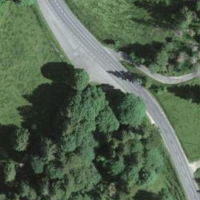
EUNIS habitat code: 45
Species observed at this site:
Corvus corone
Cyanistes caeruleus
Turdus philomelos
Lophophanes cristatus
Sturnus vulgaris
Chloris chloris
Pyrrhula pyrrhula
Dendrocopos major
Turdus viscivorus
Fringilla coelebs
Buteo buteo
Turdus torquatus
Coccothraustes coccothraustes
Turdus iliacus
Spinus spinus
Carduelis carduelis
Turdus merula
Filipendula ulmaria
Phylloscopus collybita
Fringilla montifringilla
Erithacus rubecula
Turdus pilaris
Garrulus glandarius
Corvus corax
Accipiter nisus
Periparus ater